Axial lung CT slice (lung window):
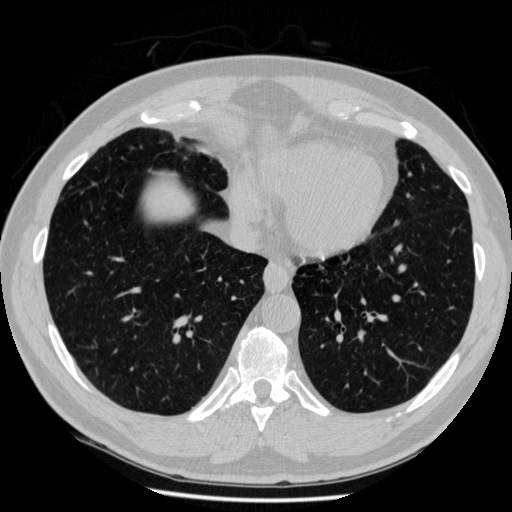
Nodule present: no